A spectrogram of one vibration snapshot from a rotating-machine test bench is shown (time on one axis, frequency on the other). What is the most likely rotor condition (normal, misalignment, unbalance, looseness)?
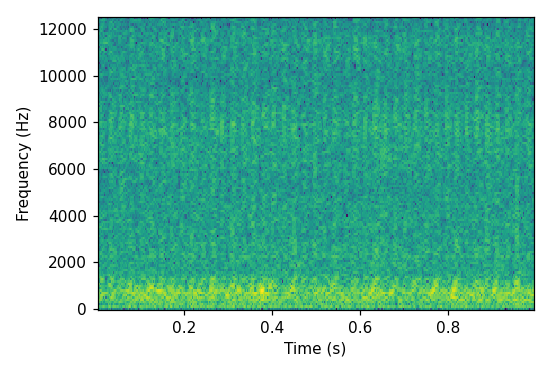
Answer: misalignment